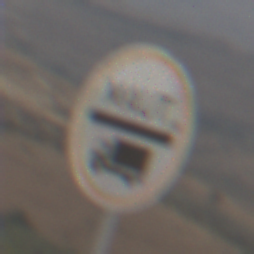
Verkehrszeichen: Mautpflicht
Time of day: MorningAfternoon
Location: Outdoor (Nature)
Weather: Overcast
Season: NotSpecified
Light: Natural